Question: For a school project we are using auth0 for the authentication of our app, but the login keeps failing for me (for the rest of my group it works if they use the same code as me). We are using a google account to login as an admin but it seems he is getting stuck after I click login (see screenshot). I also don't get any error message.

I've tried reinstalling android studio, reinstalled multiple new emulators, recloning the project and so on. The information on the Internet didn't help either.
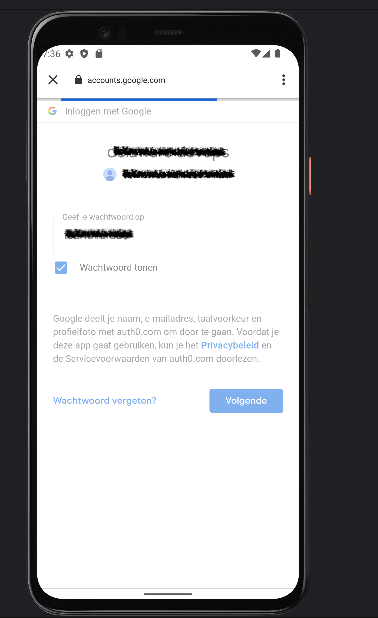
Answer: If the rest of your group can run this and it works, this means usually a hardware or software problem on your part. I had same issue, turns out it was software problem on android studio, missing dependencies or other plugins that interferes.
I would say try on another device in case this is hardware problem.